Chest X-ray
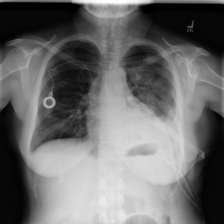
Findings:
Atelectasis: negative
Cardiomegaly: negative
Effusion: negative
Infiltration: negative
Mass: negative
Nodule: negative
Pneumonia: negative
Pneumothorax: positive
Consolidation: negative
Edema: negative
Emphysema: negative
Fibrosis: negative
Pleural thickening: negative
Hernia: negative